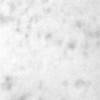
Label: no_change